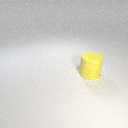
large yellow rubber cylinder